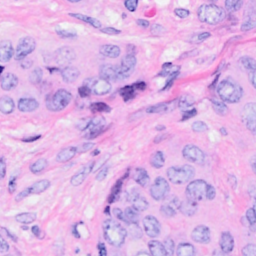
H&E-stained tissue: Breast